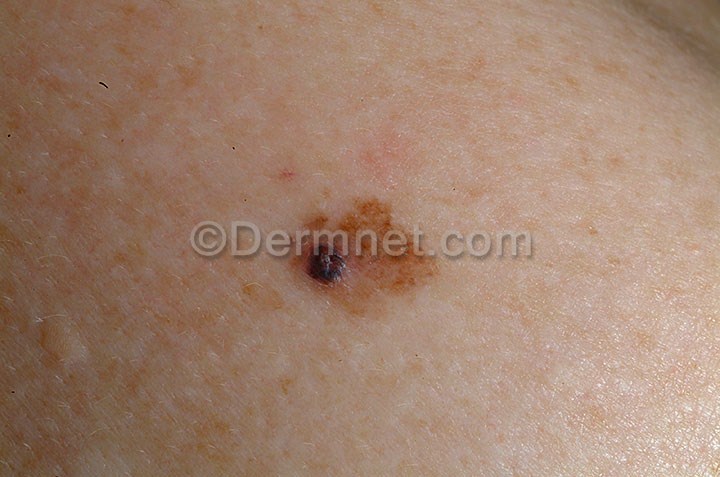
Disease: Melanoma Skin Cancer Nevi and Moles